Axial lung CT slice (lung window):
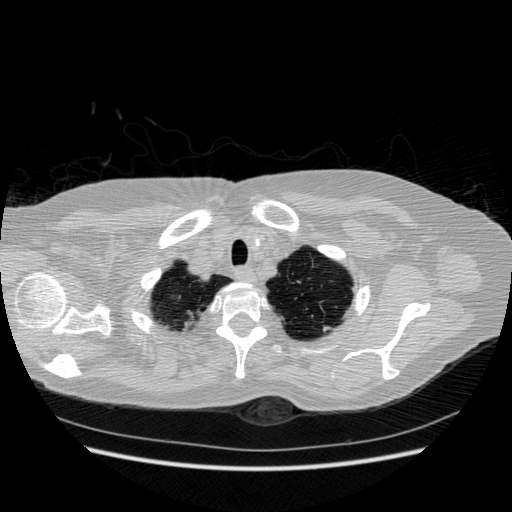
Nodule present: no